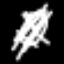
Label: octagon